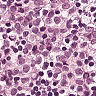
Metastatic tissue present: yes